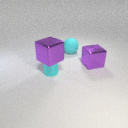
large purple metal cube above small cyan metal cylinder